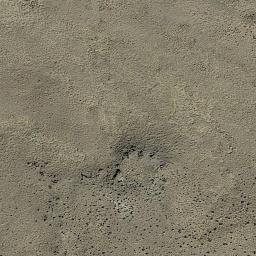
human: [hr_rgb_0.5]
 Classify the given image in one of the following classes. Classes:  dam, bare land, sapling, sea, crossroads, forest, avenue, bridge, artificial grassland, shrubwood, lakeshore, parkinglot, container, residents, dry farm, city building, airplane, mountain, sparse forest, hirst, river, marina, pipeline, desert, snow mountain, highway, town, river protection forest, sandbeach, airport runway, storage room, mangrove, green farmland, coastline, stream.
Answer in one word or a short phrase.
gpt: bare land